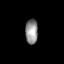
Tissue: lung
Cell type: Epithelial cells
Senescence score: 0.1437
Nuclear area (px): 303
Mean DAPI intensity: 145.984